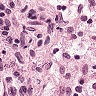
Metastatic tissue present: no